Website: macys
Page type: delivery-shipping
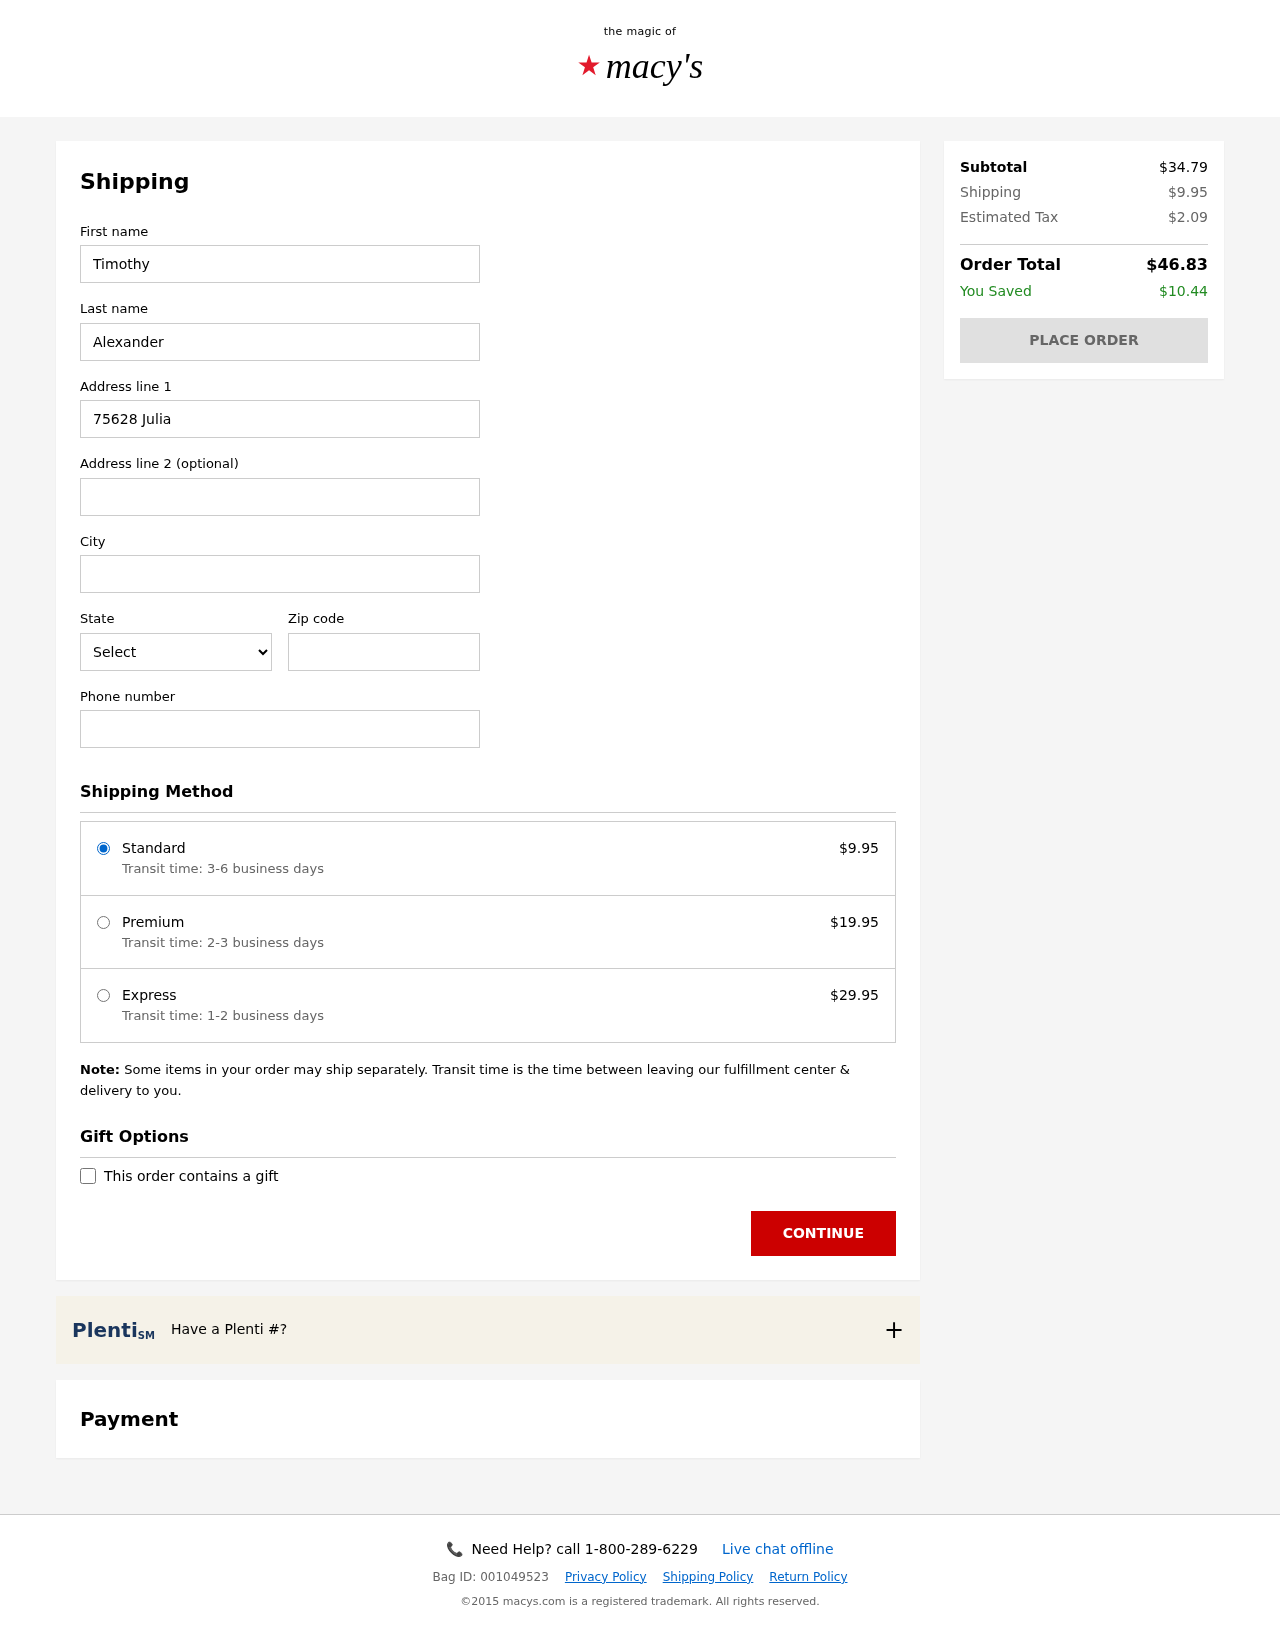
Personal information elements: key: PII_CITY
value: Danielstad
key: PII_FIRSTNAME
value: Timothy
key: PII_LASTNAME
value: Alexander
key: PII_PHONE
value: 5337580549
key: PII_POSTCODE
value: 50840
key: PII_STATE_ABBR
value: SC
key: PII_STREET
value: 75628 Julia Shoal Suite 490
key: PII_STREET2
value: Suite 569
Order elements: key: ORDER_SHIPPING_COST
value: $9.95
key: ORDER_SHIPPING_PREMIUM
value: $19.95
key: ORDER_SHIPPING_EXPRESS
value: $29.95
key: ORDER_SUBTOTAL
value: $34.79
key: ORDER_TAX
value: $2.09
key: ORDER_TOTAL
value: $46.83
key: ORDER_SAVINGS
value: $10.44